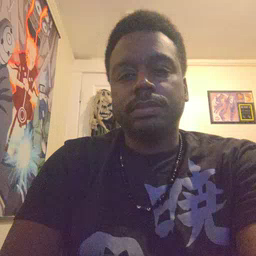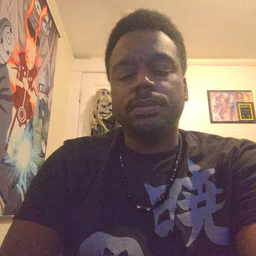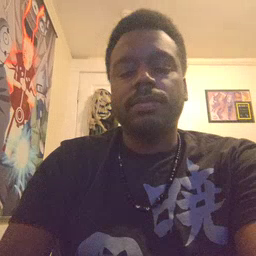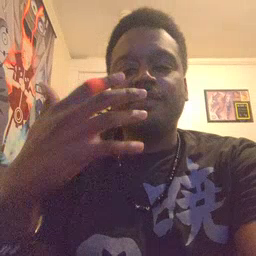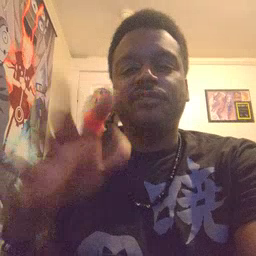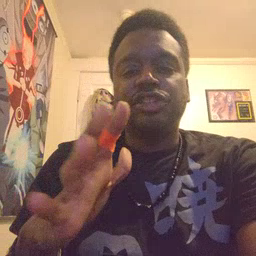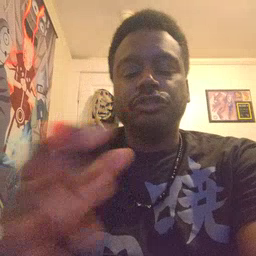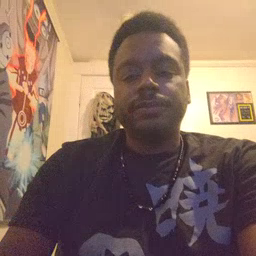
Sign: finish